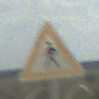
Verkehrszeichen: FussgaengerRechts
Umgebung: Outdoor, Beach
Tageszeit: MorningAfternoon
Wetter: PartlyCloudy
Licht: Natural
Jahreszeit: NotSpecified
Kontrast: HighContrast